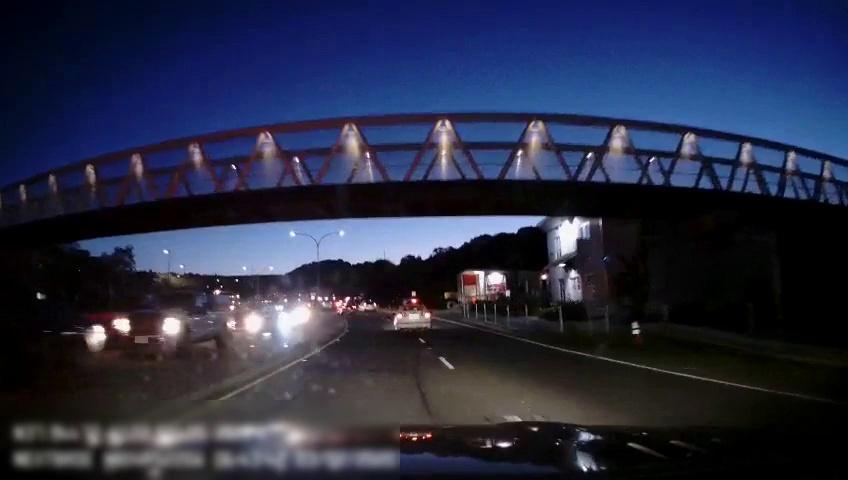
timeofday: Night
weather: Other
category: Drivable Space
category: Drivable Space
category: Vehicles | Car
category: Vehicles | SUV
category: Vehicles | SUV
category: Vehicles | SUV
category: Vehicles | Car
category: Lanes | Current Lane
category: Lanes | Current Lane
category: Lanes | Alternate Lane